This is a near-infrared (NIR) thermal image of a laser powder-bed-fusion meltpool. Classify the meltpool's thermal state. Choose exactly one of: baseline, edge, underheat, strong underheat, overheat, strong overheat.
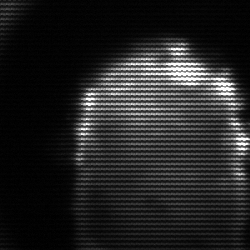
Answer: baseline